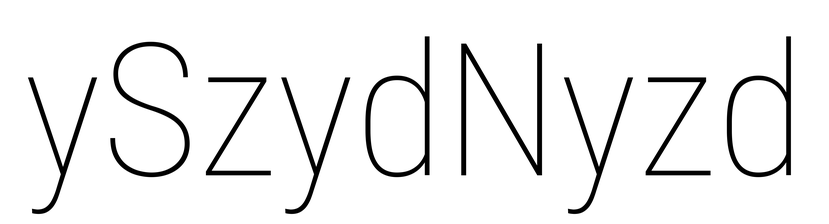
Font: Roboto_Condensed_Thin